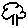
Label: tree